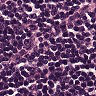
Metastatic tissue present: no